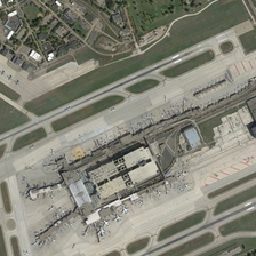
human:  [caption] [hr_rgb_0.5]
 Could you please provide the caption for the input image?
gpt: Next to the four light yellow buildings is a green lawn.

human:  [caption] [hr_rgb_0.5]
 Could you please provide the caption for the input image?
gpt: Many planes were parked next to four rectangular light yellow buildings.

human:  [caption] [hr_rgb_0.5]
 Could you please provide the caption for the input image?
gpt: Many planes were parked beside four light yellow rectangular buildings.

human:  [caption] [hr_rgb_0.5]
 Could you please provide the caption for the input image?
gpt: Several planes stopped beside the light yellow rectangular building.

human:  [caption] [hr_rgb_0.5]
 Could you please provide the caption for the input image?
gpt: Next to the four pale yellow buildings is a green lawn.